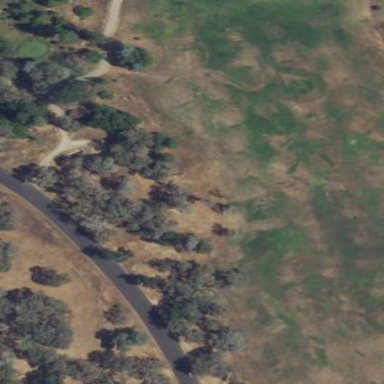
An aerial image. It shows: Grassy area used as driving range for golf.